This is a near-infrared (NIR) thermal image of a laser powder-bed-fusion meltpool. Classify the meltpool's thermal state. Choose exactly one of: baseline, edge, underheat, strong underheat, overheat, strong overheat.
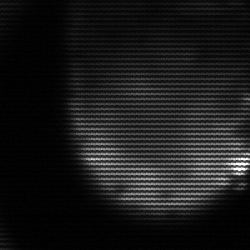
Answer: edge